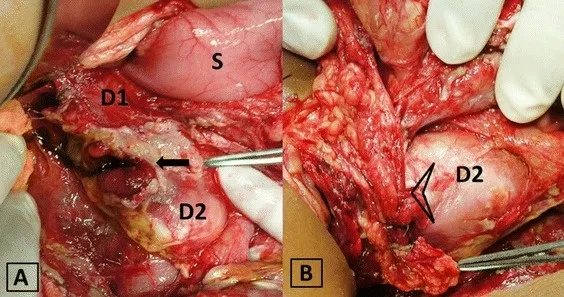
A Intra-operative image showing the perforation (arrow) in relation to stomach (S), first part of the duodenum (D1) and second part of duodenum (D2). B; Same region after repair is complete and buttressed by an omental patch (arrow head).
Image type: medical_photograph (other_medical_photograph)